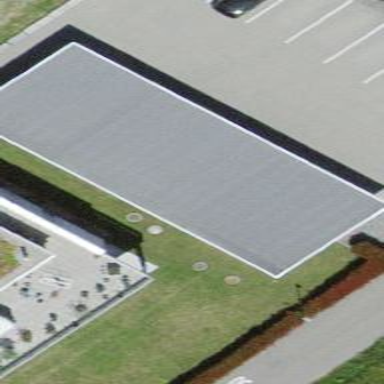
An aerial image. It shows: Flat-roofed garage.